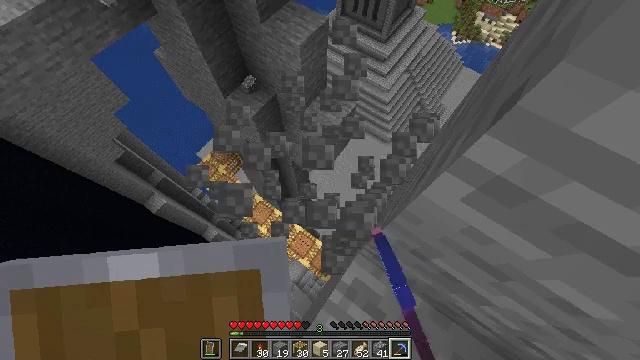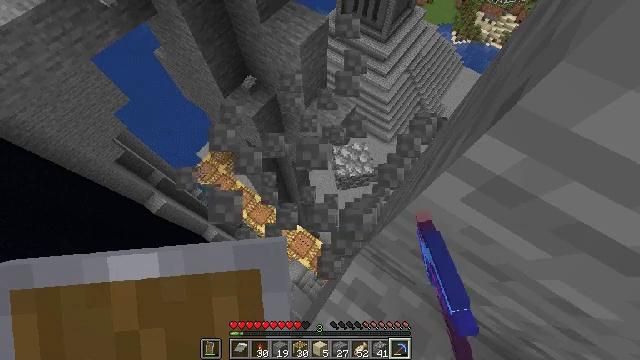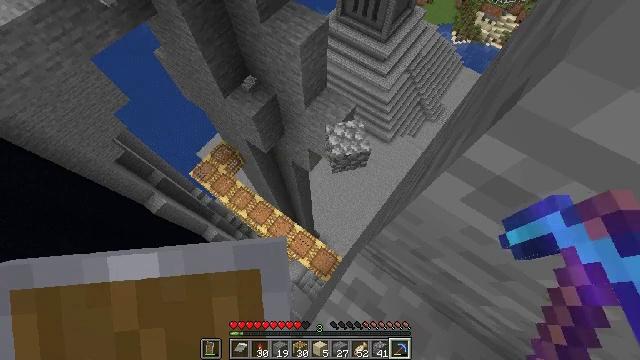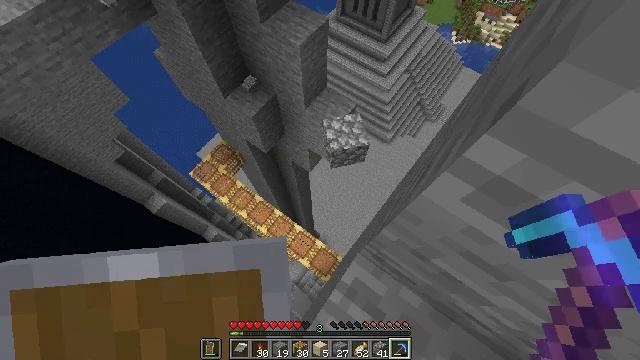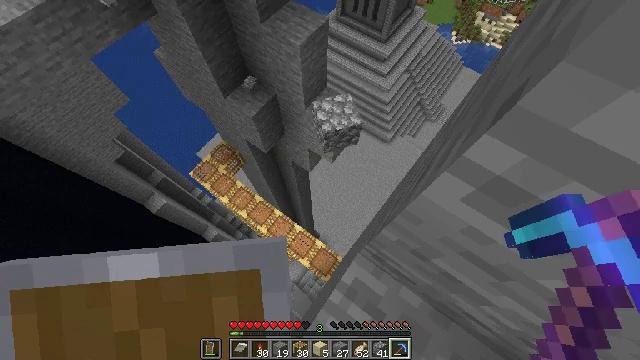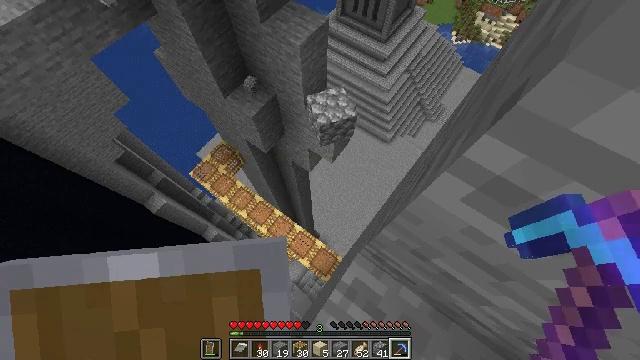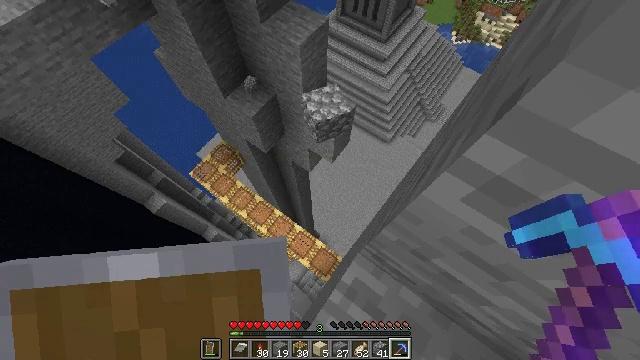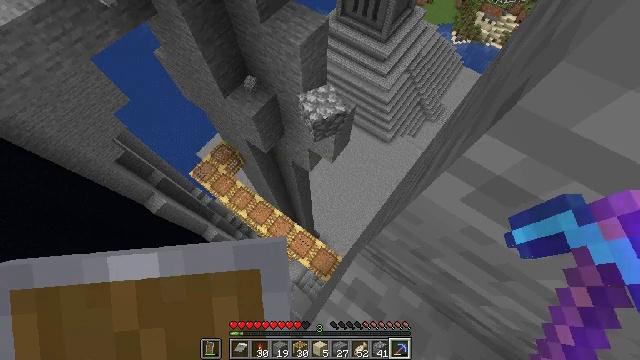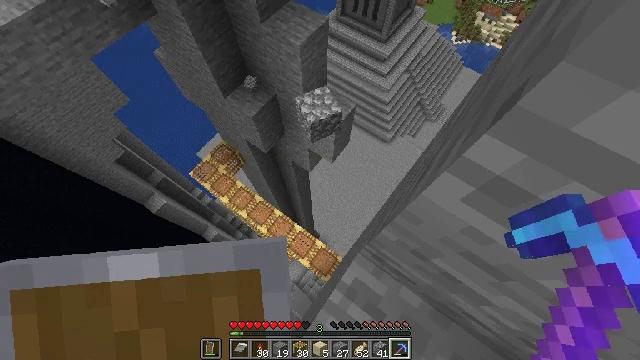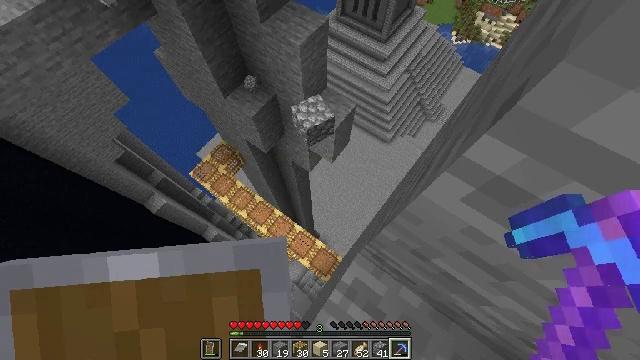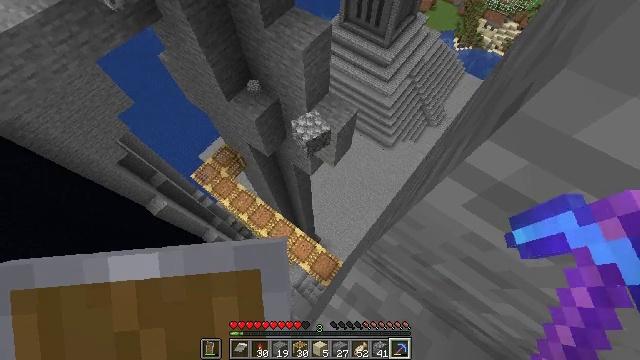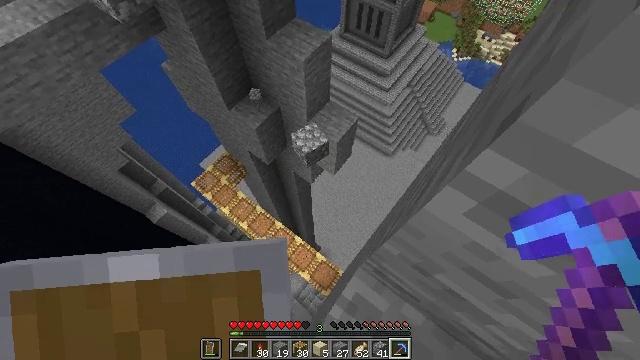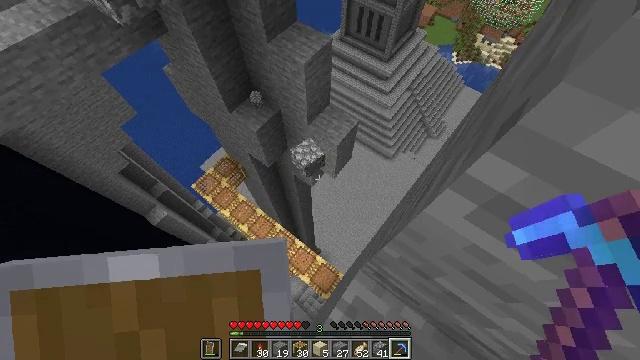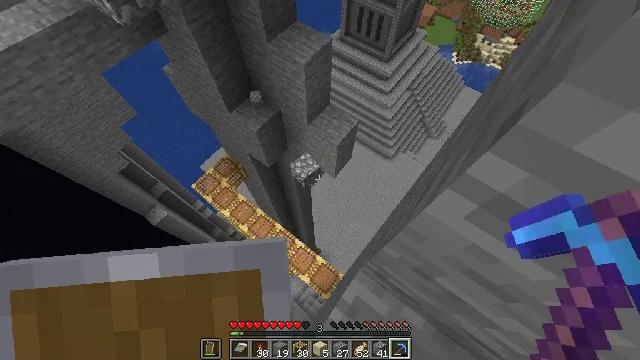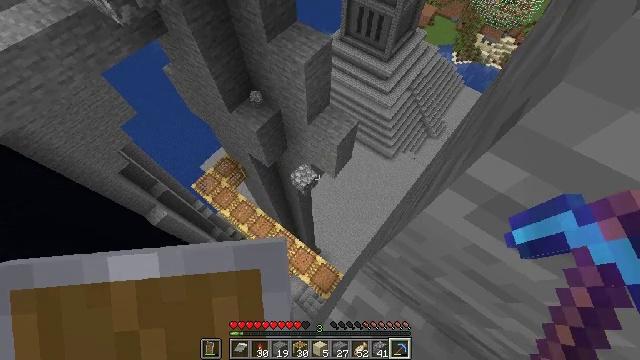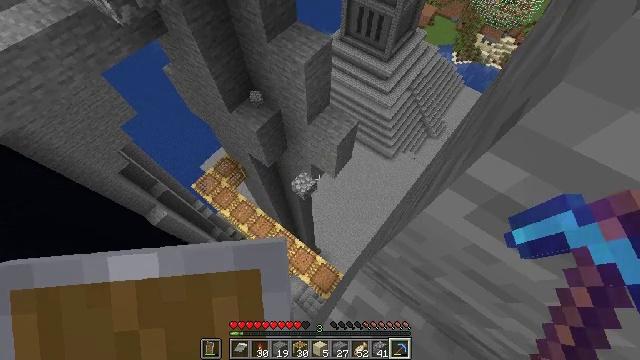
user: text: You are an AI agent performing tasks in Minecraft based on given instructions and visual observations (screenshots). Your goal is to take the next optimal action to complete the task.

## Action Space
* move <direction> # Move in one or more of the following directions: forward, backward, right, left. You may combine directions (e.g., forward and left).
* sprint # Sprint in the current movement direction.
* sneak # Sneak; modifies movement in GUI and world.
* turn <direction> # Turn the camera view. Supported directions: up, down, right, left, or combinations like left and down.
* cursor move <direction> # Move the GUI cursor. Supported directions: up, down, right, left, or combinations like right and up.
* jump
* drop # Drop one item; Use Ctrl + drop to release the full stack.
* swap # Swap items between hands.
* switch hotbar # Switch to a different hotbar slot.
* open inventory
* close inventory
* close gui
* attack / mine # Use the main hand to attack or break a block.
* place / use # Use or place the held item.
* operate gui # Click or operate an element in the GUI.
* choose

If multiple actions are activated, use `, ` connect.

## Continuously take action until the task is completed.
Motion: motion action
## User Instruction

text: Remove the scaffolding structure.
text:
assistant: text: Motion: attack / mine
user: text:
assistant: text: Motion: no_op
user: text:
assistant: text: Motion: no_op
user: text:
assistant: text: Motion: no_op
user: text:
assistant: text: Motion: no_op
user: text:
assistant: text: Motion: no_op
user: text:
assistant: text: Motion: no_op
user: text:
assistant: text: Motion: no_op
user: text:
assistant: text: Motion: no_op
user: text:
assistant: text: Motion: no_op
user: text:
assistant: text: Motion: turn up
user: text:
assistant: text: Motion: no_op
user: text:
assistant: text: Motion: no_op
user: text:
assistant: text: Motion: no_op
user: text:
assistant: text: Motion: no_op
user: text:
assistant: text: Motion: no_op
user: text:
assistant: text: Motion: move back
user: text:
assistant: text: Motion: move back
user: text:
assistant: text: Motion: move back, turn left and up
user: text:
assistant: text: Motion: move back, turn left and up
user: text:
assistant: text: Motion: move back, turn left and up
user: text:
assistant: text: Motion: move back, turn left and up
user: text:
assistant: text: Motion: move back, turn left and up
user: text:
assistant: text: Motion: move back, turn left and up
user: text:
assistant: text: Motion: move back, turn left and up
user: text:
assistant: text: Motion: move back, turn up
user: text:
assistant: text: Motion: move back
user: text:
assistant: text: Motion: no_op
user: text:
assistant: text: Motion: no_op
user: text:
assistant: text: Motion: move left